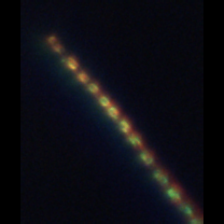
Taxon: Skeletonema
Group: Diatoms